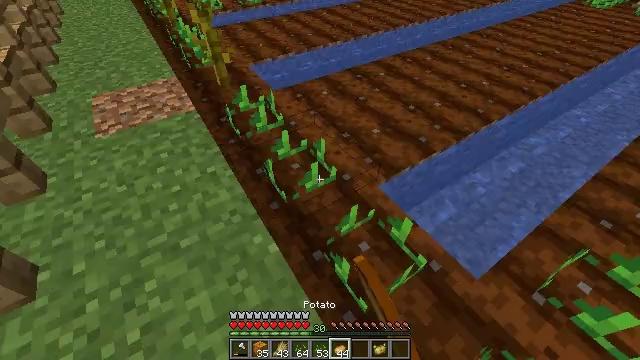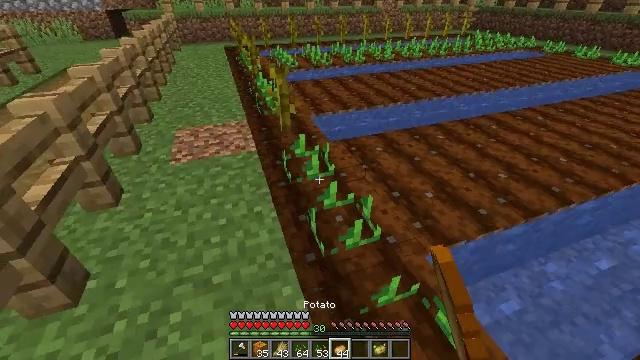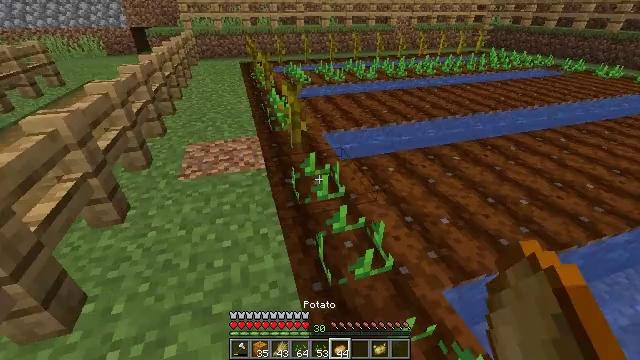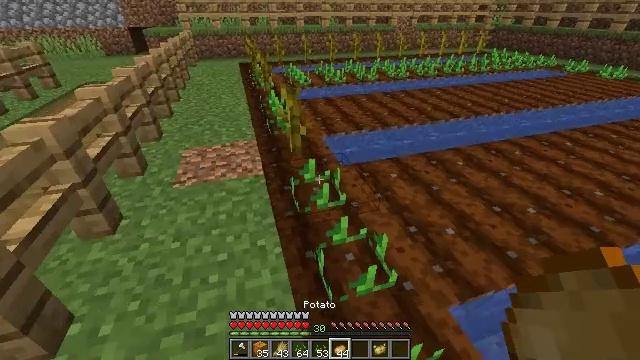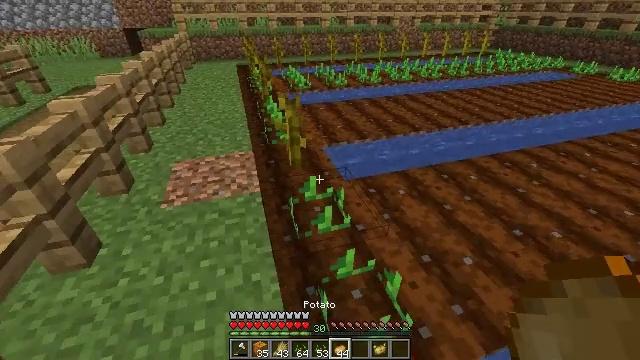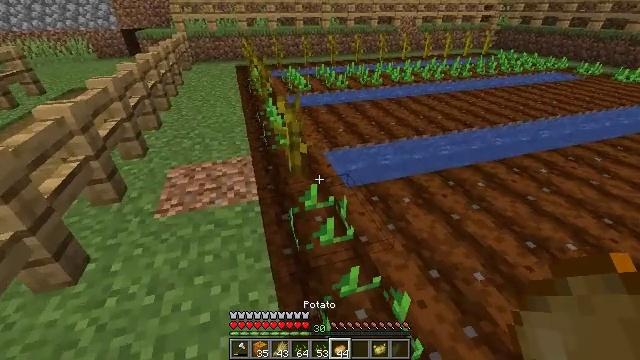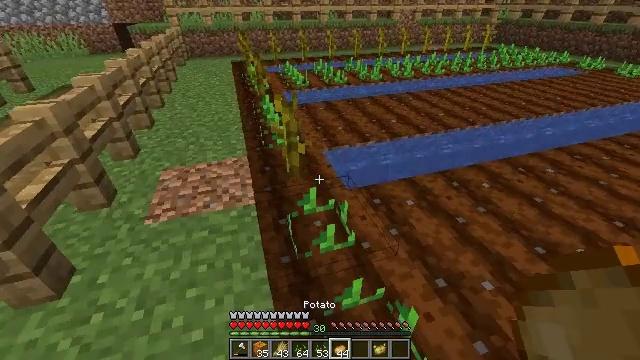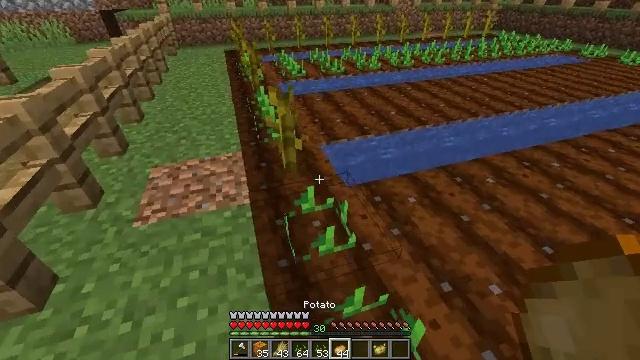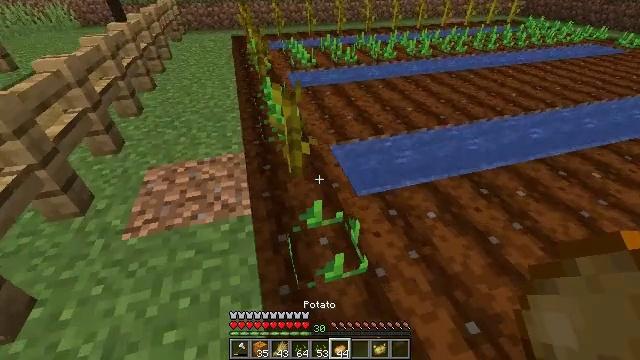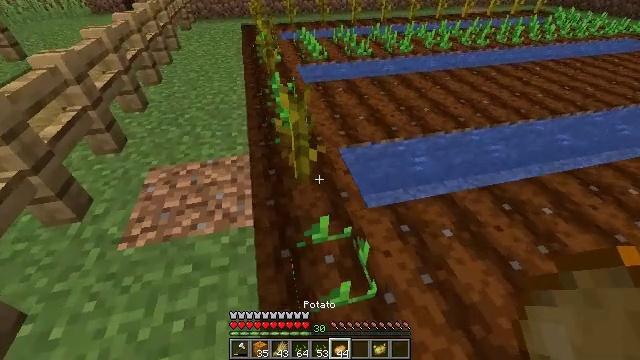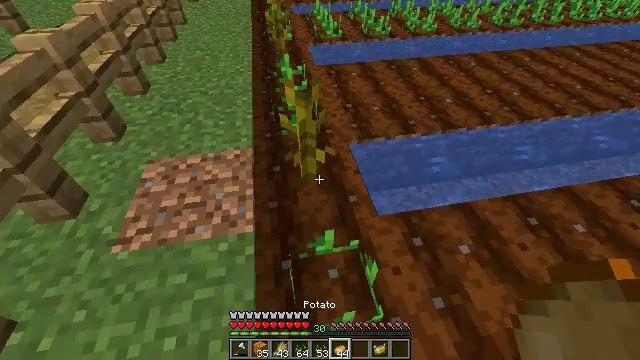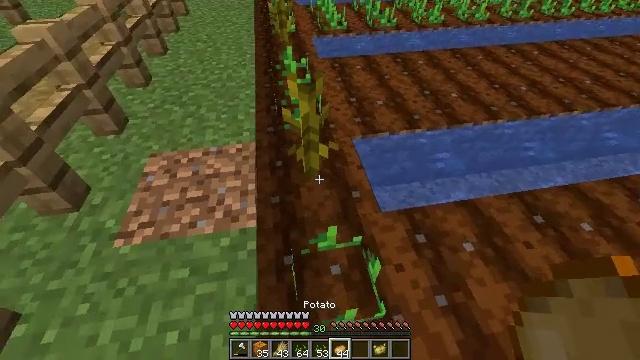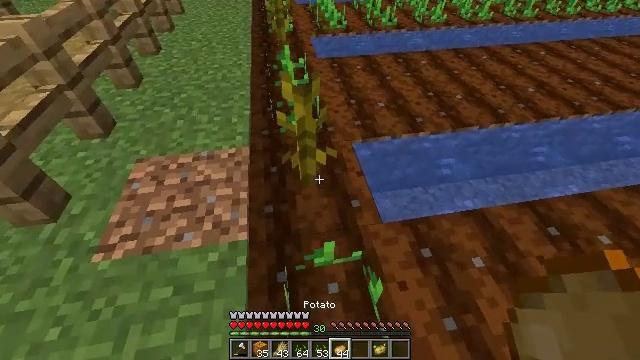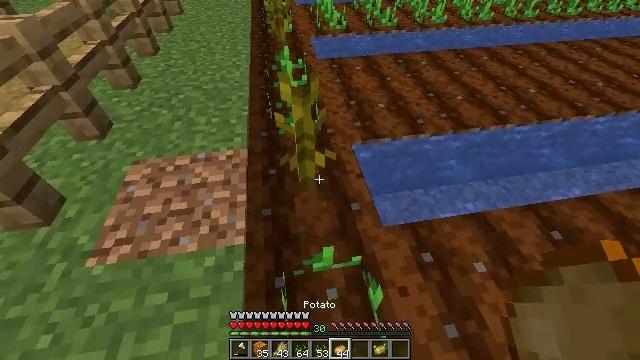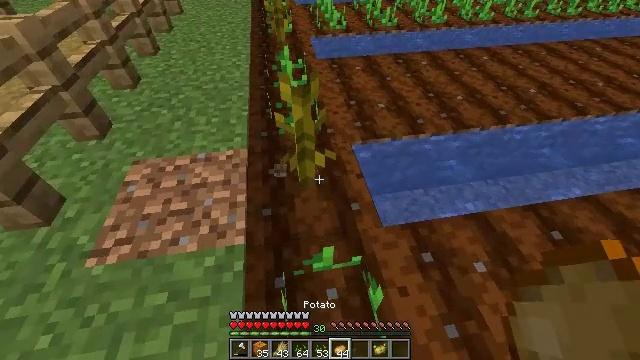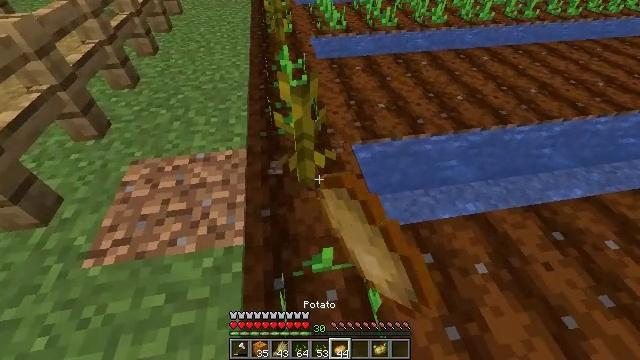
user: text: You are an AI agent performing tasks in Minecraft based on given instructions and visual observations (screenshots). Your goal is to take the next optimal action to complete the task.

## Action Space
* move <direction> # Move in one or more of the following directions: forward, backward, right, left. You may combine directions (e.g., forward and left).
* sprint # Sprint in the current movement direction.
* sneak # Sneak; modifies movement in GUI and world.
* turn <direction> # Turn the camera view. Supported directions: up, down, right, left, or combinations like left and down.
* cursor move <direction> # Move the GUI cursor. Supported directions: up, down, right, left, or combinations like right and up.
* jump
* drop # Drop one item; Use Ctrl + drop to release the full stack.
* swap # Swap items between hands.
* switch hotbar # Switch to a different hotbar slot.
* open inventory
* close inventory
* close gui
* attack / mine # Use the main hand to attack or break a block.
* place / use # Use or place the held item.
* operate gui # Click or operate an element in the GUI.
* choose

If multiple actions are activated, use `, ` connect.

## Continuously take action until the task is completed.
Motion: motion action
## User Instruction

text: Break the pumpkin stem.
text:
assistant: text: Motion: move forward, turn left and up
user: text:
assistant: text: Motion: move forward, turn left and up
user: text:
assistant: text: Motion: move forward
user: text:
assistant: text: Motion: move forward
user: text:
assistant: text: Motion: move forward
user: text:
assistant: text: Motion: move forward, turn down
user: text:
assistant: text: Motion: move forward, turn down
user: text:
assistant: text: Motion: move forward, turn left and down
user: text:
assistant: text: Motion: move forward, turn left and down
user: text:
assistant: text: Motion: move forward, turn left and down
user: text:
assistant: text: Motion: turn down
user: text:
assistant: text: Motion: no_op
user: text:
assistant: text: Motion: no_op
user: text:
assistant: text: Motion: attack / mine
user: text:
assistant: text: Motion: attack / mine
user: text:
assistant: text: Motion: attack / mine
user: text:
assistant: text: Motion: attack / mine
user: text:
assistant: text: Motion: turn left
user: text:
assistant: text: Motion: turn left
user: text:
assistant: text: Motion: no_op
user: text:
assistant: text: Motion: no_op
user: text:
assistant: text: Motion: no_op
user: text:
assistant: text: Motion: attack / mine
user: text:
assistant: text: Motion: attack / mine
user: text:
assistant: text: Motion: no_op
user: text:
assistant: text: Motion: no_op
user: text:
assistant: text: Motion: no_op
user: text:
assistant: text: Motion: no_op